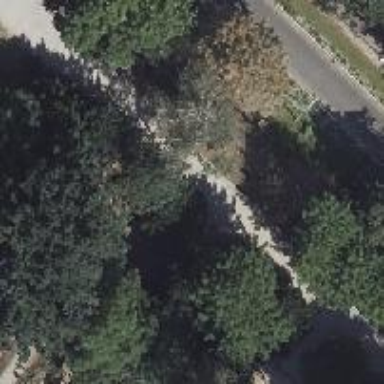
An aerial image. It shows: Deciduous broadleaved tree in park.